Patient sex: F
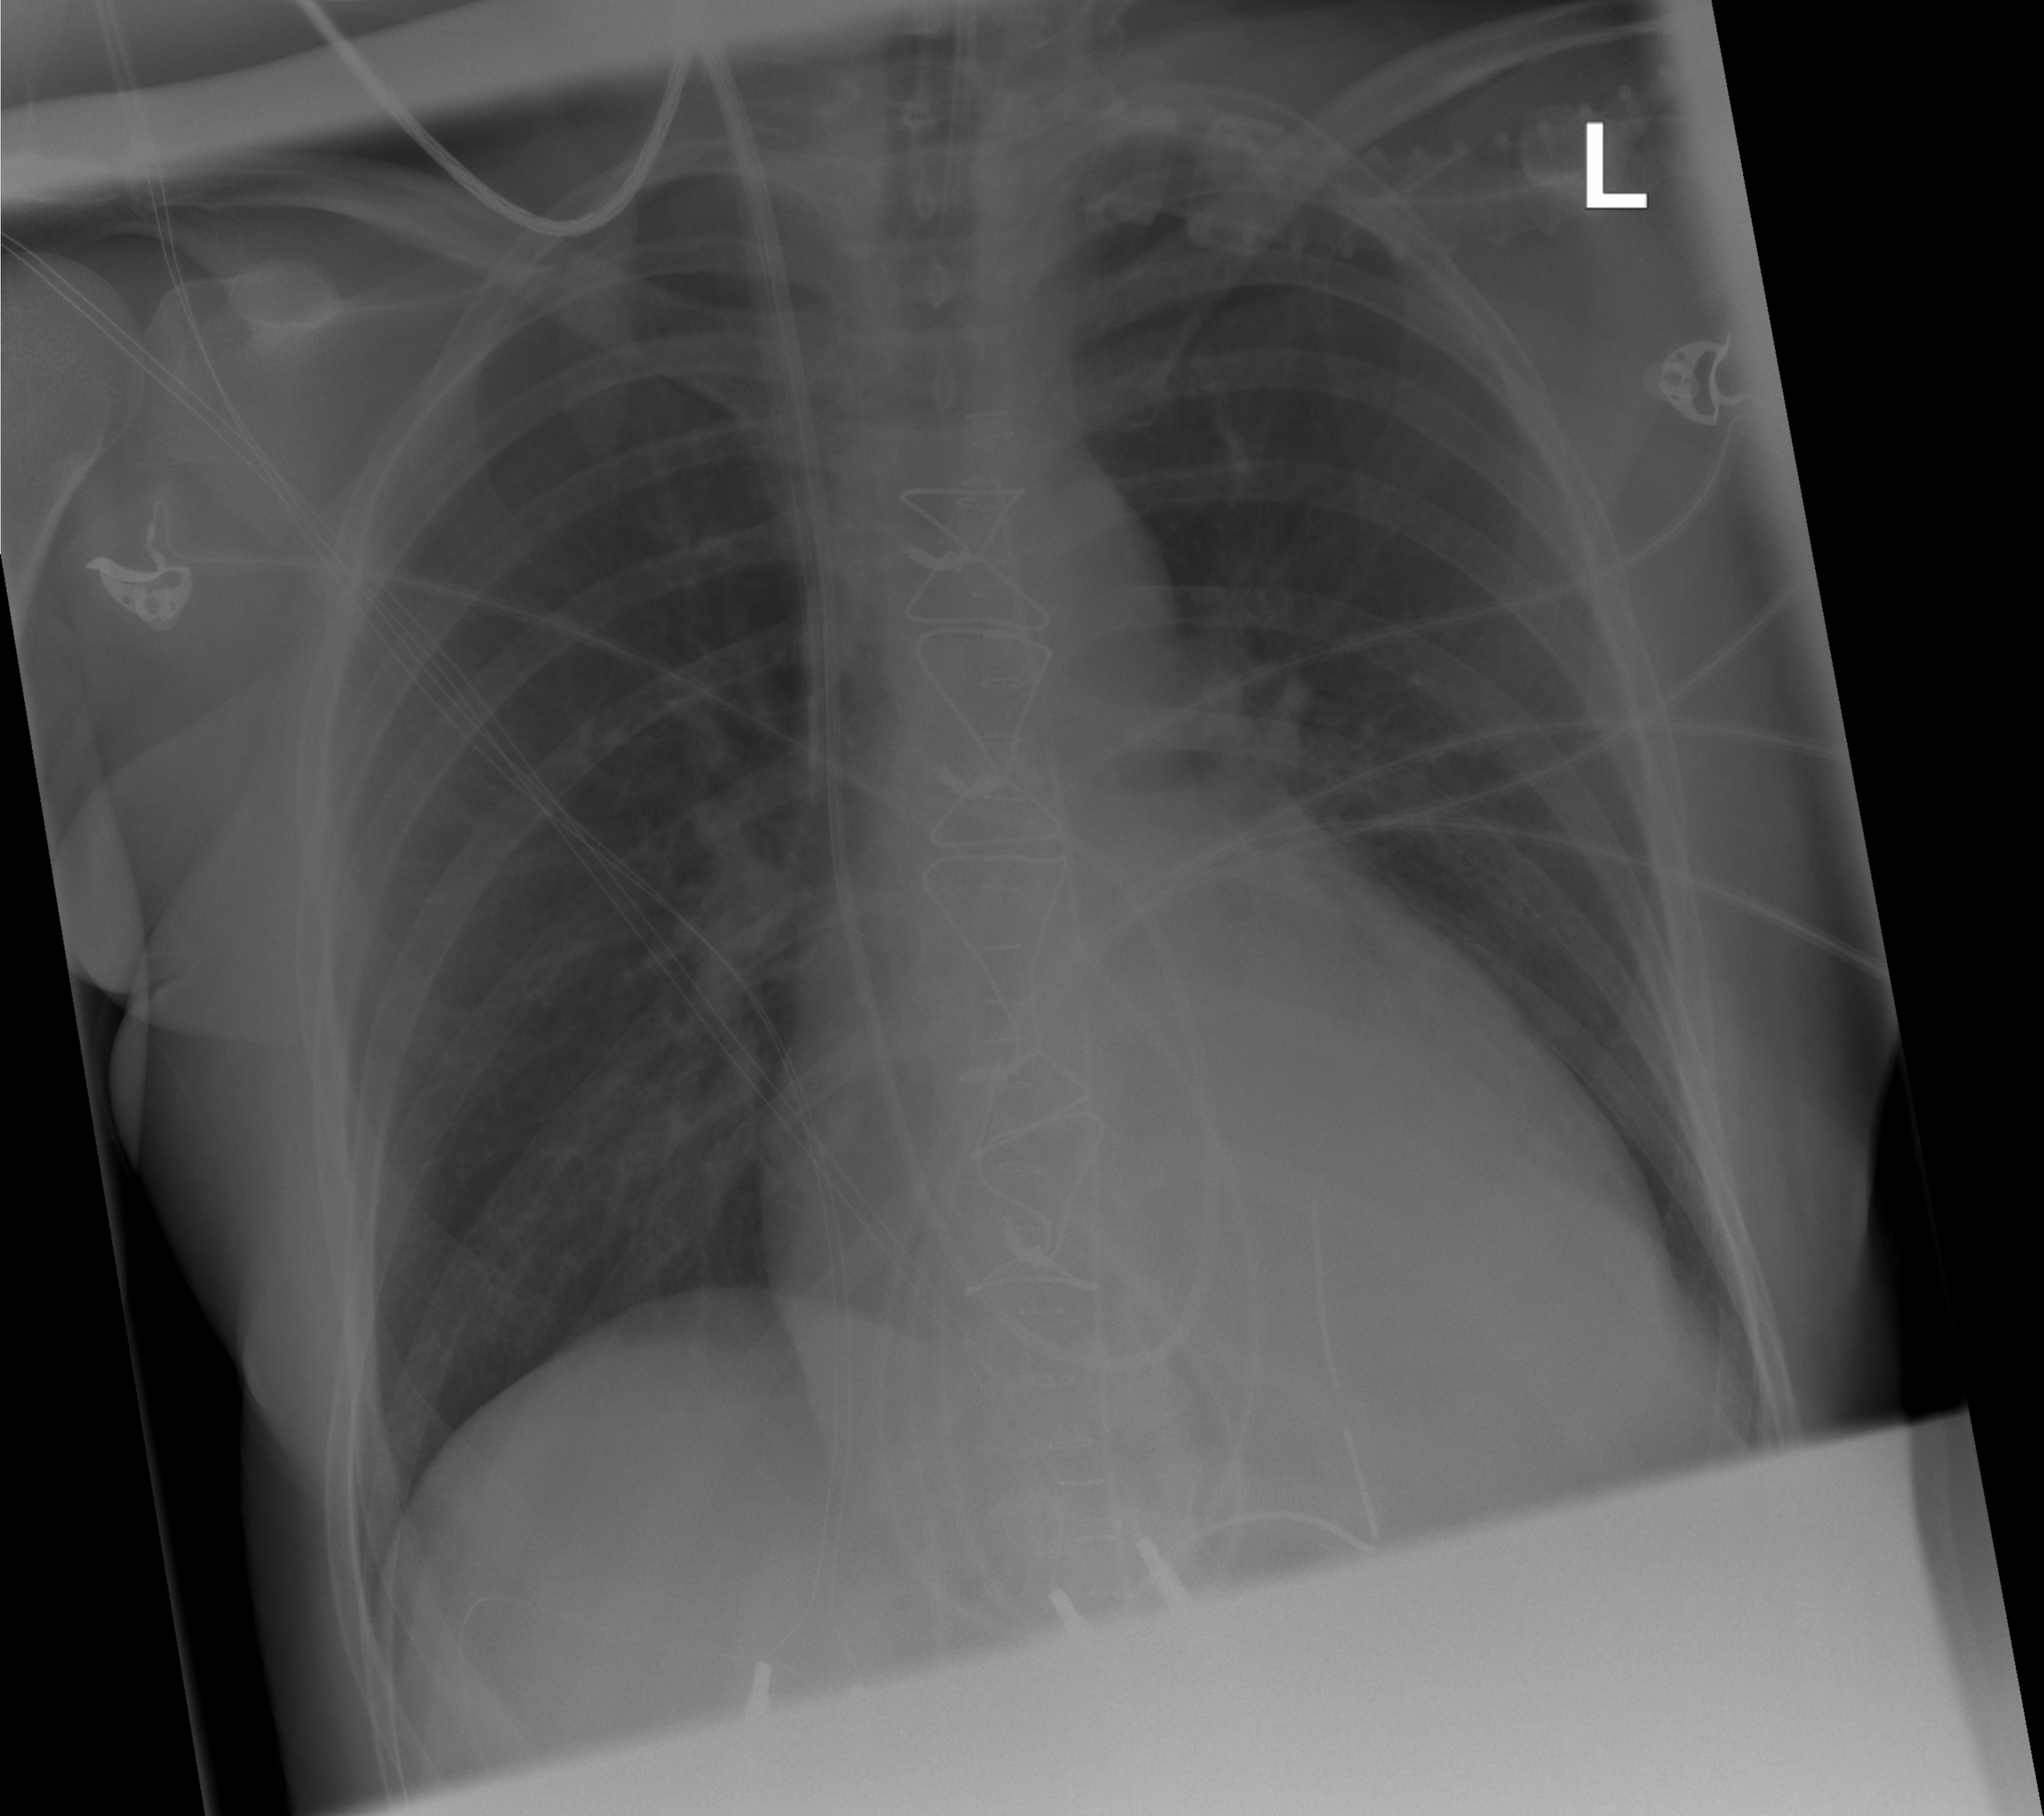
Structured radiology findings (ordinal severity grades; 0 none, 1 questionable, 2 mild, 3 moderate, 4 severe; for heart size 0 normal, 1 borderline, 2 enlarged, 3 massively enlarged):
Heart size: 1
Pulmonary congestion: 0
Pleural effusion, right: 0
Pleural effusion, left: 1
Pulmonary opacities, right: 0
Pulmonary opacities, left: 0
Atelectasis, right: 0
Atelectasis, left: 1